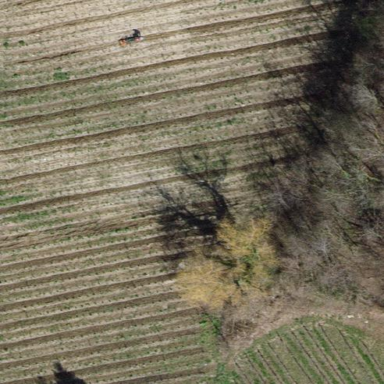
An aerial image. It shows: Vineyard growing grapes.